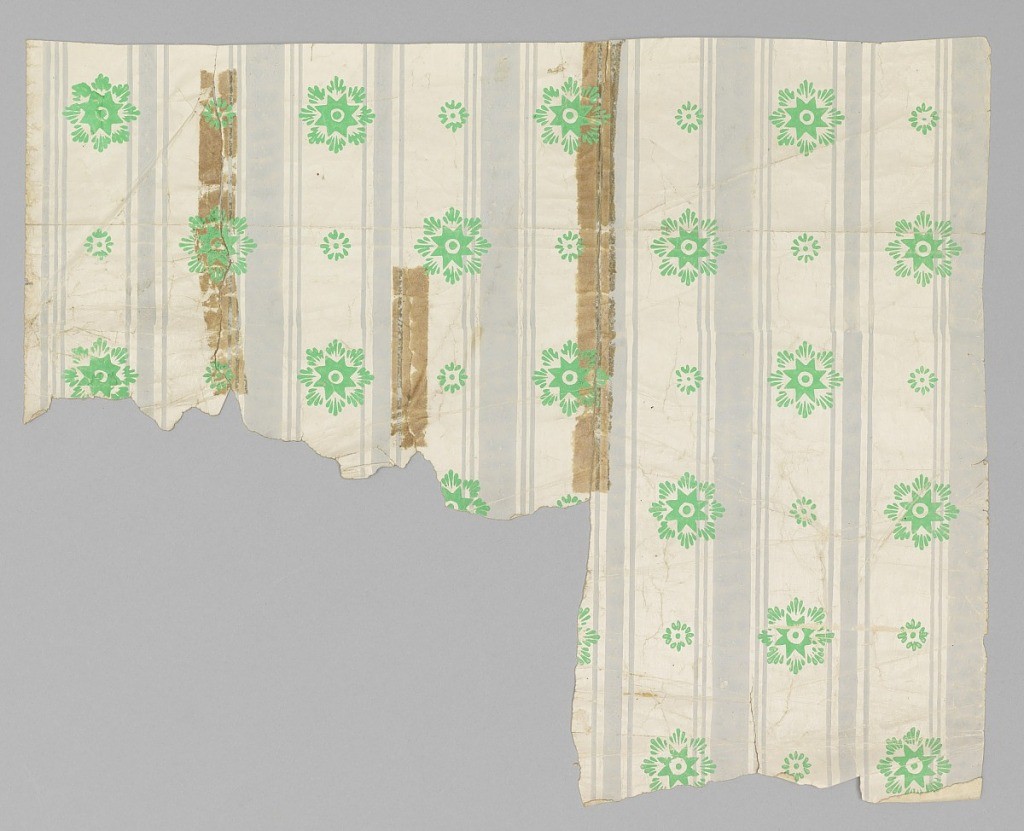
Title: Sidewall
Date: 1850–70
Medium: Block-printed on machine-made paper
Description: Green floral motifs, alternating large and small, printed between rows of vertical gray stripes. Printed on off-white satin ground.